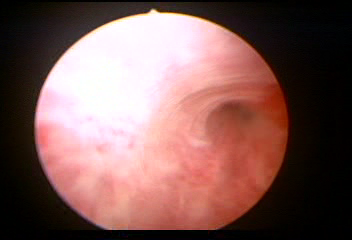
Modality: WLC
Class: Normal mucosa
Bladder cancer association: No